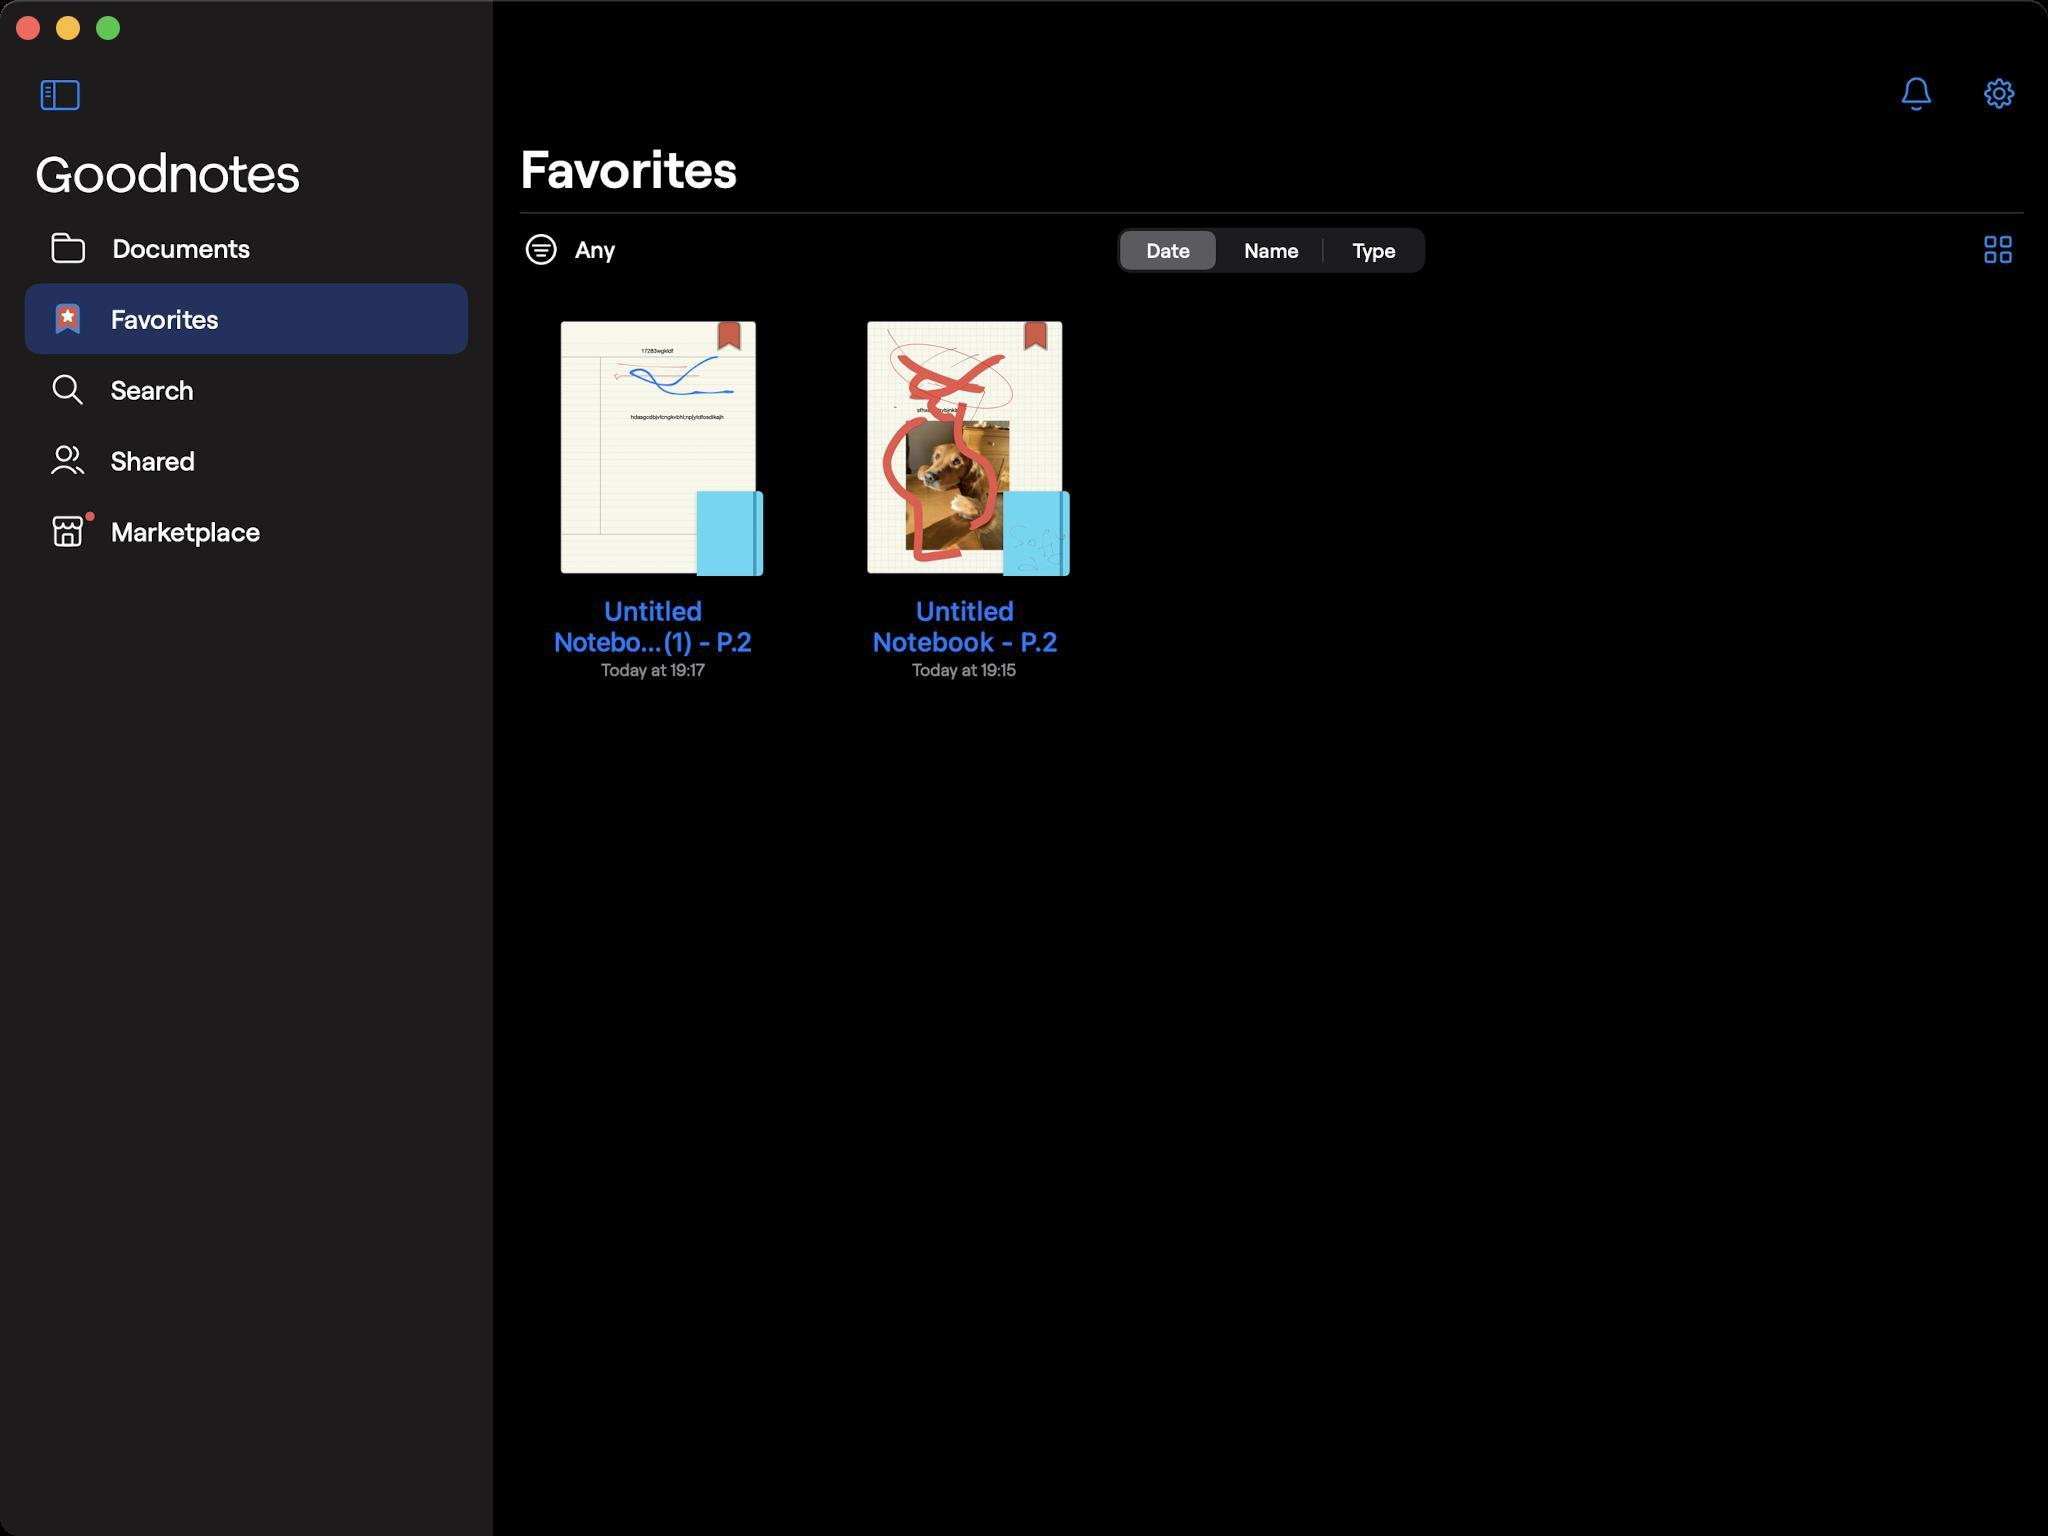
Accessibility tree:
{"name": "Favorites", "role": "AXWindow", "description": null, "role_description": "standard window", "value": null, "position": "352.00;95.00", "size": "1024;768", "children": [{"name": null, "role": "AXGroup", "description": null, "role_description": "group", "value": null, "position": "0.00;0.00", "size": "1024;768", "children": [{"name": null, "role": "AXGroup", "description": null, "role_description": "group", "value": null, "position": "0.00;0.00", "size": "1024;28", "children": []}, {"name": null, "role": "AXGroup", "description": null, "role_description": "group", "value": null, "position": "0.00;0.00", "size": "1024;15", "children": []}, {"name": null, "role": "AXGroup", "description": null, "role_description": "group", "value": null, "position": "0.00;0.00", "size": "1024;768", "children": [{"name": null, "role": "AXGroup", "description": null, "role_description": "group", "value": null, "position": "-77.00;0.00", "size": "323;768", "children": [{"name": null, "role": "AXGroup", "description": null, "role_description": "Nav bar", "value": null, "position": "-77.00;27.72", "size": "323;38", "children": [{"name": null, "role": "AXButton", "description": "Hide Sidebar", "role_description": "button", "value": null, "position": "10.01;30.03", "size": "40;34", "children": []}]}, {"name": null, "role": "AXGroup", "description": null, "role_description": "group", "value": null, "position": "-77.00;0.00", "size": "323;768", "children": [{"name": null, "role": "AXGroup", "description": null, "role_description": "group", "value": null, "position": "-77.00;0.00", "size": "323;768", "children": [{"name": null, "role": "AXGroup", "description": null, "role_description": "collection", "value": null, "position": "0.00;66.22", "size": "246;702", "children": [{"name": null, "role": "AXStaticText", "description": "Documents", "role_description": "text", "value": null, "position": "12.32;106.26", "size": "222;35", "children": []}, {"name": null, "role": "AXStaticText", "description": "Favorites", "role_description": "text", "value": null, "position": "12.32;141.68", "size": "222;35", "children": []}, {"name": null, "role": "AXStaticText", "description": "Search", "role_description": "text", "value": null, "position": "12.32;177.10", "size": "222;35", "children": []}, {"name": null, "role": "AXStaticText", "description": "Shared", "role_description": "text", "value": null, "position": "12.32;212.52", "size": "222;35", "children": []}, {"name": null, "role": "AXStaticText", "description": "Marketplace", "role_description": "text", "value": null, "position": "12.32;247.94", "size": "222;35", "children": []}]}]}]}]}, {"name": null, "role": "AXSplitter", "description": null, "role_description": "splitter", "value": 24.060150146484375, "position": "246.40;0.00", "size": "1;768", "children": []}, {"name": null, "role": "AXGroup", "description": null, "role_description": "Nav bar", "value": null, "position": "247.56;27.72", "size": "777;79", "children": [{"name": null, "role": "AXButton", "description": "Notifications", "role_description": "button", "value": null, "position": "940.56;30.03", "size": "35;34", "children": []}, {"name": null, "role": "AXButton", "description": "Menu", "role_description": "button", "value": null, "position": "982.13;30.03", "size": "33;34", "children": []}, {"name": null, "role": "AXHeading", "description": "Favorites", "role_description": "heading", "value": null, "position": "259.88;67.76", "size": "109;33", "children": []}]}, {"name": null, "role": "AXGroup", "description": null, "role_description": "group", "value": null, "position": "247.56;0.00", "size": "777;768", "children": [{"name": null, "role": "AXGroup", "description": null, "role_description": "group", "value": null, "position": "247.56;0.00", "size": "777;768", "children": [{"name": null, "role": "AXGroup", "description": null, "role_description": "collection", "value": null, "position": "247.56;0.00", "size": "777;768", "children": [{"name": null, "role": "AXGroup", "description": null, "role_description": "group", "value": null, "position": "261.41;113.96", "size": "55;22", "children": [{"name": null, "role": "AXButton", "description": "Filter", "role_description": "button", "value": null, "position": "261.41;113.96", "size": "55;22", "children": []}]}, {"name": null, "role": "AXTabGroup", "description": null, "role_description": "tab group", "value": null, "position": "558.63;113.96", "size": "154;22", "children": [{"name": null, "role": "AXRadioButton", "description": "Date", "role_description": "tab", "value": 1, "position": "558.63;113.96", "size": "51;22", "children": []}, {"name": null, "role": "AXRadioButton", "description": "Name", "role_description": "tab", "value": 0, "position": "610.23;113.96", "size": "51;22", "children": []}, {"name": null, "role": "AXRadioButton", "description": "Type", "role_description": "tab", "value": 0, "position": "661.82;113.96", "size": "51;22", "children": []}]}, {"name": null, "role": "AXGroup", "description": null, "role_description": "group", "value": null, "position": "987.53;113.96", "size": "23;22", "children": [{"name": null, "role": "AXButton", "description": "List view", "role_description": "button", "value": null, "position": "987.53;113.96", "size": "23;22", "children": []}]}, {"name": null, "role": "AXStaticText", "description": "Document Untitled Notebook (1) - P.2, Favorited", "role_description": "text", "value": null, "position": "259.88;152.46", "size": "139;208", "children": []}, {"name": null, "role": "AXStaticText", "description": "Document Untitled Notebook - P.2, Favorited", "role_description": "text", "value": null, "position": "413.11;152.46", "size": "139;208", "children": []}]}]}]}]}]}, {"name": null, "role": "AXButton", "description": null, "role_description": "close button", "value": null, "position": "7.00;6.00", "size": "14;16", "children": []}, {"name": null, "role": "AXButton", "description": null, "role_description": "full screen button", "value": null, "position": "47.00;6.00", "size": "14;16", "children": [{"name": null, "role": "AXGroup", "description": null, "role_description": "group", "value": null, "position": "47.00;6.00", "size": "14;16", "children": [{"name": null, "role": "AXGroup", "description": null, "role_description": "group", "value": null, "position": "47.00;6.00", "size": "14;16", "children": []}]}]}, {"name": null, "role": "AXButton", "description": null, "role_description": "minimize button", "value": null, "position": "27.00;6.00", "size": "14;16", "children": []}]}